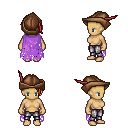
a pixel art fantasy rpg character, female body template, human, tanned skin, maroon tattered cape, metal pants, dark blonde long mohawk hairstyle, leather cap, four views (front, back, left, right), 2x2 character sprite sheet, small pixel art, hard edges, no anti-aliasing